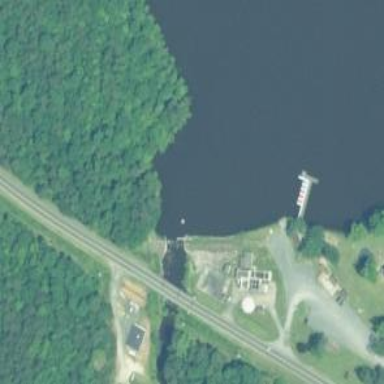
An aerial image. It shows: Dam across waterway.